Question: I have a semi-complex SVN setup that I need to configure. There is already a SVN repository that a third-party company is working on. We have to create a local repository that pulls and merges code from theirs, 3 virtual machines that are working copies of the whole production environment on which the devs are going to code on and commit to the local repo, and a production VM that only pulls from the local repo.
I need a way to make the local repository pull code from the remote one while providing a way to review changed files from our local commits, so remote changes don't overwrite our work.

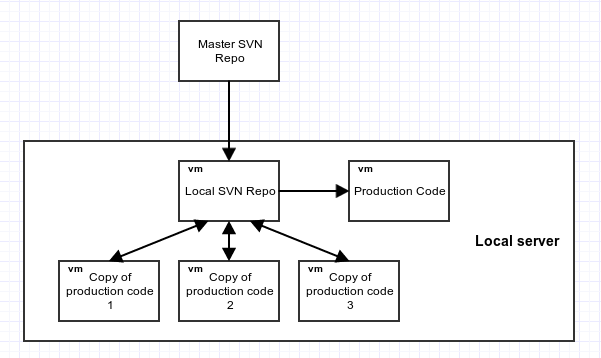
Answer: This is getting a bit complex. I take it you don't want your local repo to be read-only which makes syncing your remote repository to your local so difficult. Most svnsync schemes depend upon the two being exact duplicates of each other.
You'll need to keep track of your last sync revision from your remote repository and use 'svnrdump dump' to pull out a dump of the unsynced transactions from the remote repository. I haven't done this, but it doesn't look too bad. However, you'll have to shut down your local repository in order to deliver your remote revisions, and you must make sure that the local and remote are on two different URLs.